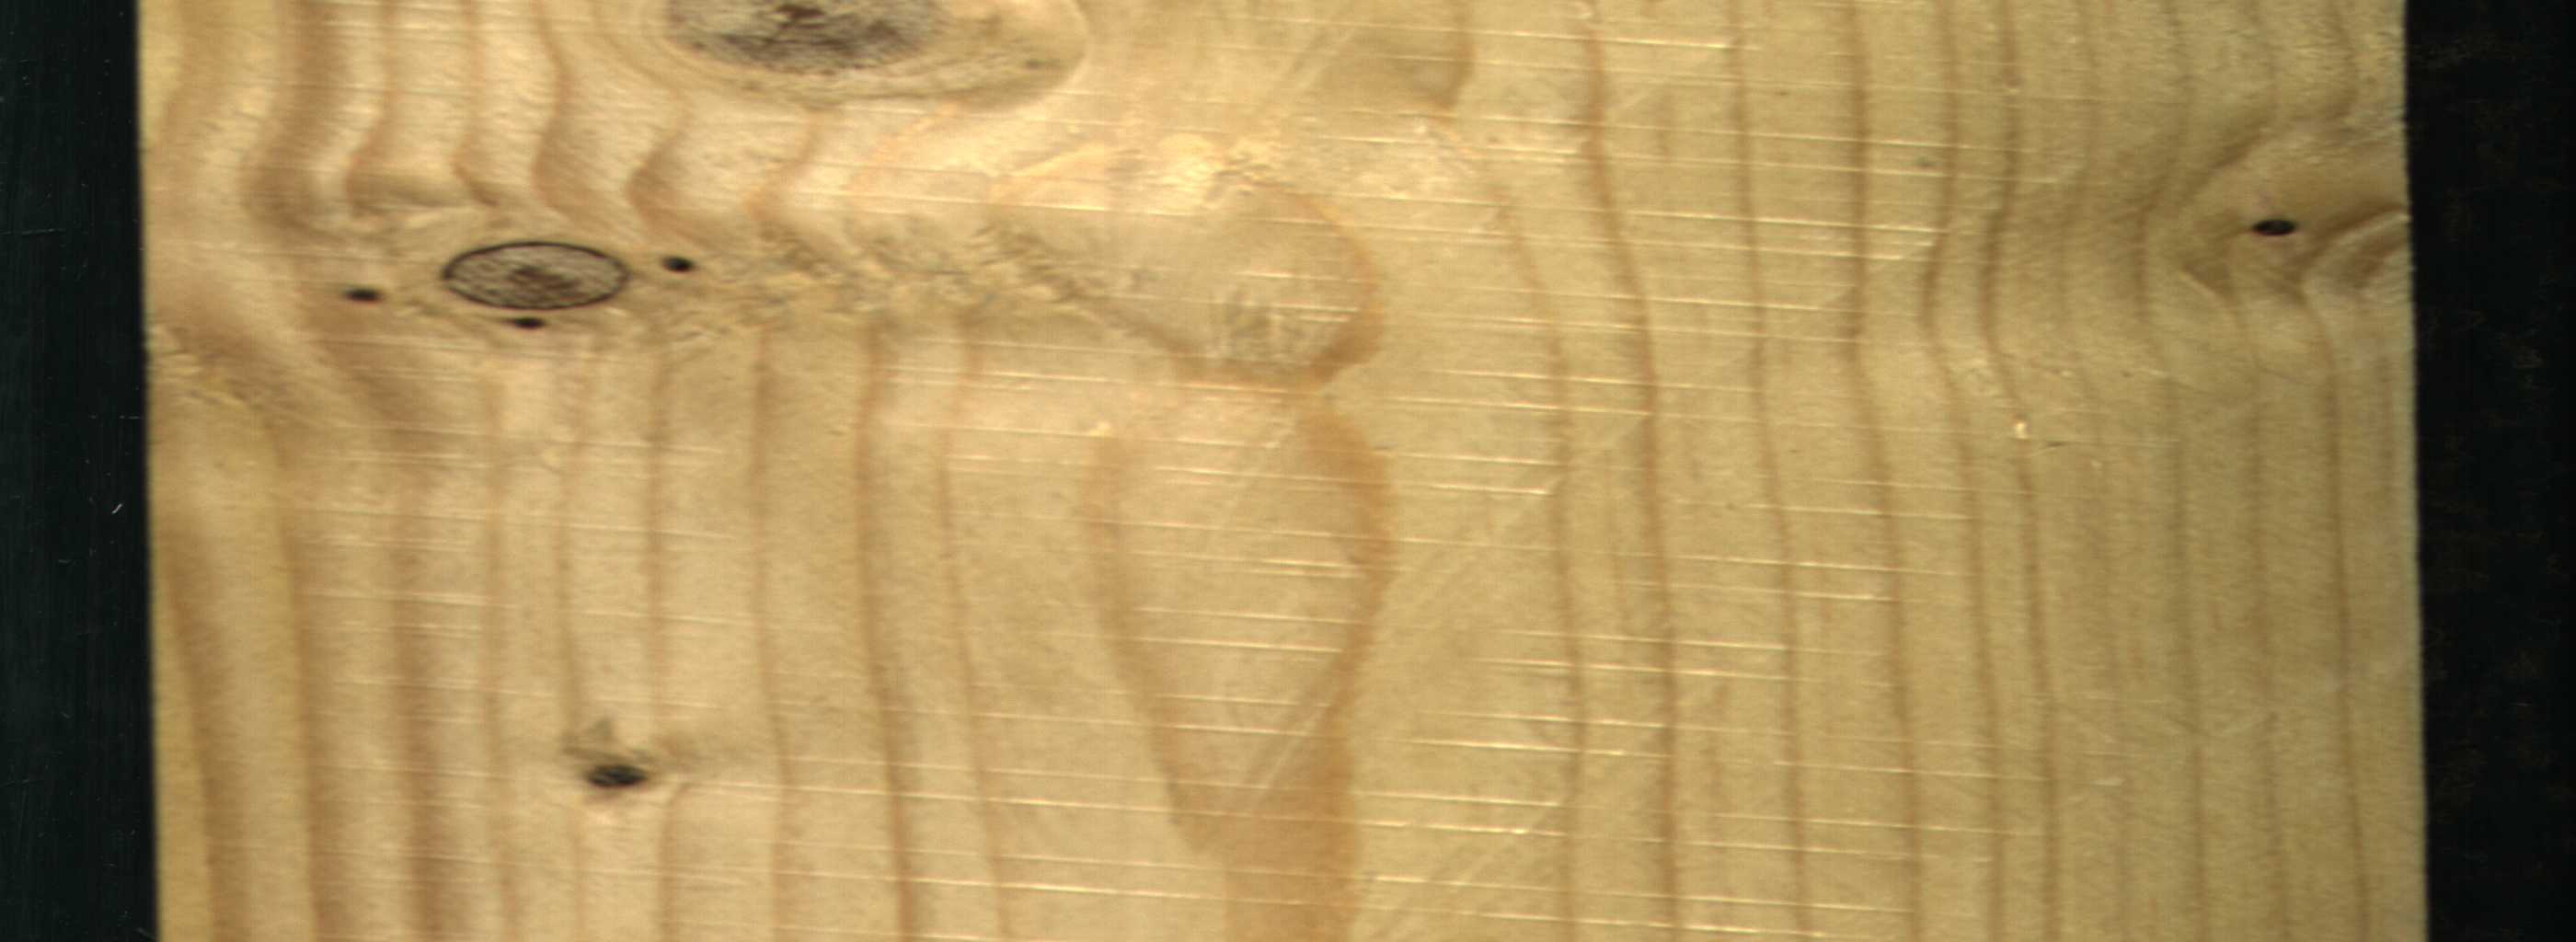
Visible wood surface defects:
Dead_Knot
Dead_Knot
Dead_Knot
Dead_Knot
Live_Knot